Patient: sex M, age 63
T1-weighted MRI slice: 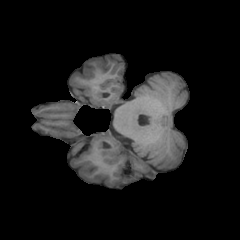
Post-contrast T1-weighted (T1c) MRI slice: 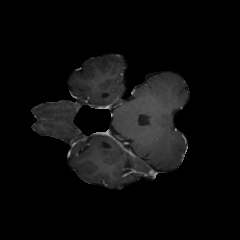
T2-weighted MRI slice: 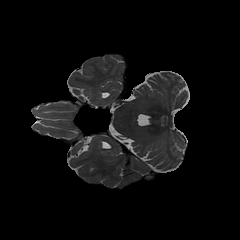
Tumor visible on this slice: no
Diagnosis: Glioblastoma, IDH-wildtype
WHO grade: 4